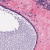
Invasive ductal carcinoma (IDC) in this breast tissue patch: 0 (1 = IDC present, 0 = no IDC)